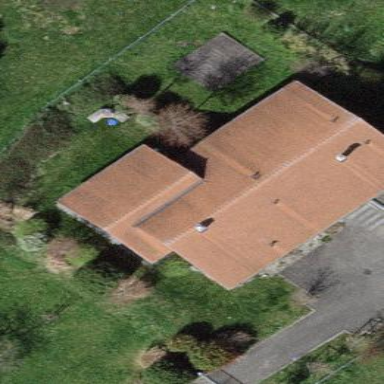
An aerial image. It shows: Residential building.